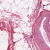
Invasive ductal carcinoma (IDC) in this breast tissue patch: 0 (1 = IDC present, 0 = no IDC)